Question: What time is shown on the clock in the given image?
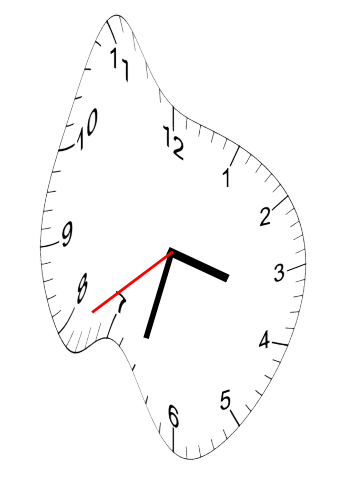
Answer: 03:32:39